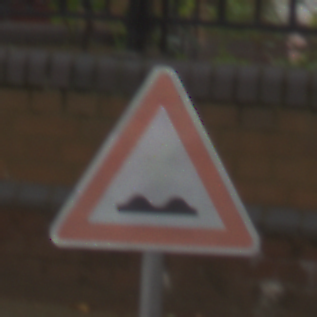
Verkehrszeichen: UnebeneFahrbahn
Umgebung: Outdoor, Urban
Tageszeit: MorningAfternoon
Wetter: Overcast
Licht: Natural
Jahreszeit: NotSpecified
Kontrast: LowContrast